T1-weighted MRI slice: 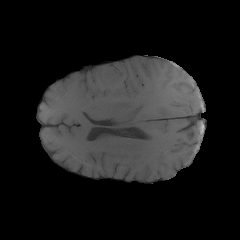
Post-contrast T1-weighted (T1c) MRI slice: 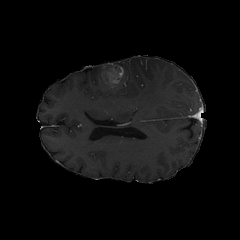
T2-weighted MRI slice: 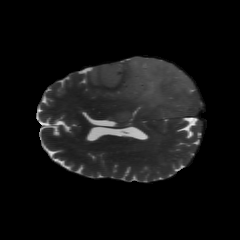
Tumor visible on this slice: yes